Question: I want to share image from specified path in android.my code is Working but image not sharing like facebook,google drive etc..!,My Share Intent doesn't Send image to other application!.
What's Wrong in my code help me any one greatly appreciated!
Here's my code:
'''
File wallpaperDirectory = new File("/sdcard/myimage/");
// have the object build the directory structure, if needed.
wallpaperDirectory.mkdirs();
File file = new File(wallpaperDirectory, "Share.jpg");
try {
fOut = new FileOutputStream(file);
bitmap.compress(Bitmap.CompressFormat.JPEG, 85, fOut);
fOut.flush();
fOut.close();
MediaStore.Images.Media.insertImage(getContentResolver(),file.getAbsolutePath(),file.getName(),file.getName());
} catch (FileNotFoundException e) {
// TODO Auto-generated catch block
e.printStackTrace();
Toast.makeText(getApplicationContext(), e.toString(),5000).show();
} catch (IOException e) {
// TODO Auto-generated catch block
e.printStackTrace();
}
Intent sharingIntent = new Intent(Intent.ACTION_SEND);
Uri screenshotUri = Uri.parse(file.getAbsolutePath());
sharingIntent.setType("image/jpg");
sharingIntent.putExtra(Intent.EXTRA_STREAM, screenshotUri);
startActivity(Intent.createChooser(sharingIntent, "Share image using"));
'''
here's myoutput:

after click option doesn't share image to other application!
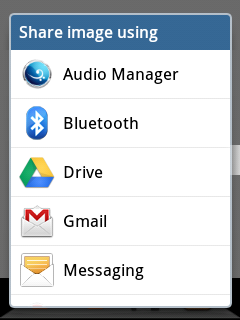
Answer: I am find good tutorial for image sharing below link:
<URL>
and my problem is file path is not correct add path before 'file://'
like below code:
'''
Intent sharingIntent = new Intent(Intent.ACTION_SEND);
Uri screenshotUri = Uri.parse("file://" + file.getAbsolutePath());
sharingIntent.setType("image/jpg");
sharingIntent.putExtra(Intent.EXTRA_STREAM, screenshotUri);
startActivity(Intent.createChooser(sharingIntent, "Share image using"));
'''
now my problem was solved!